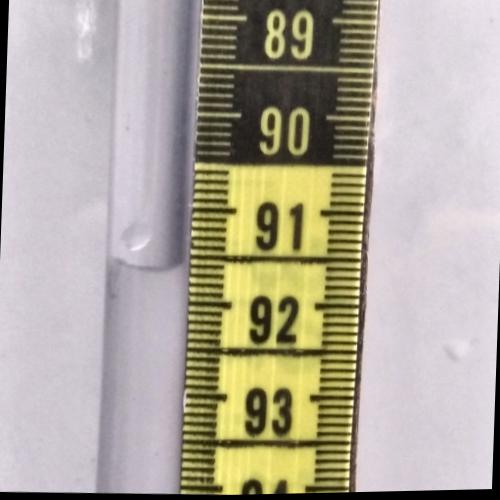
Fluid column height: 91.6 cm